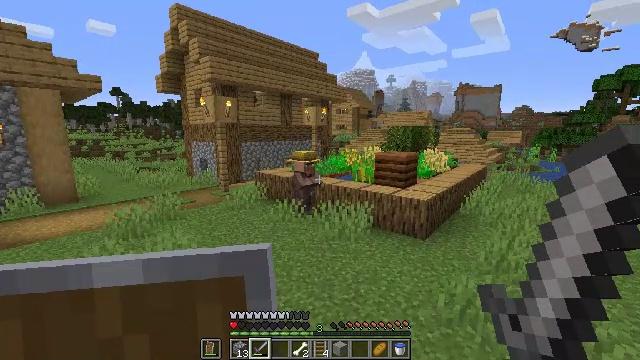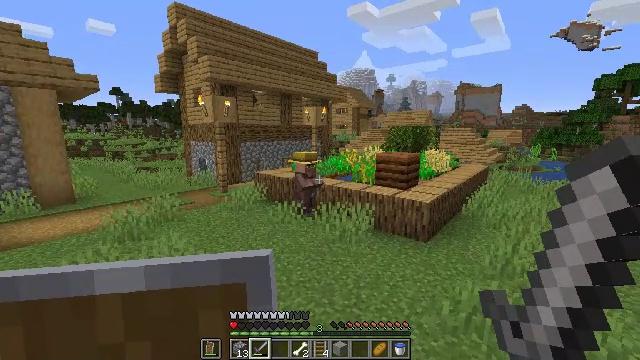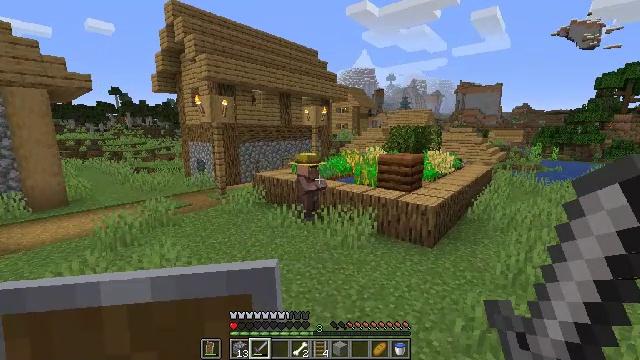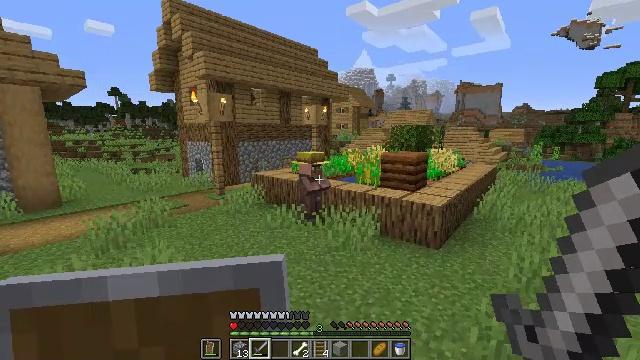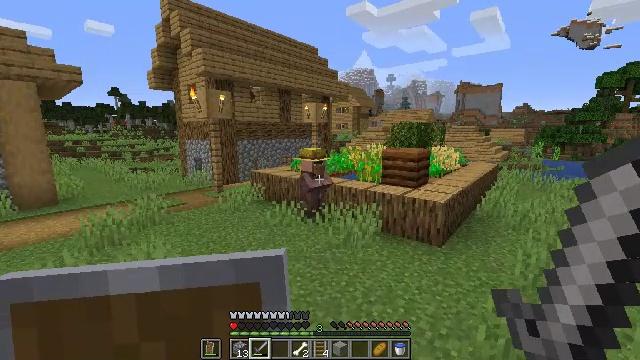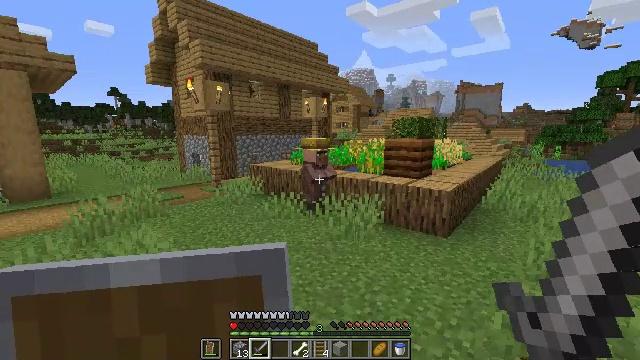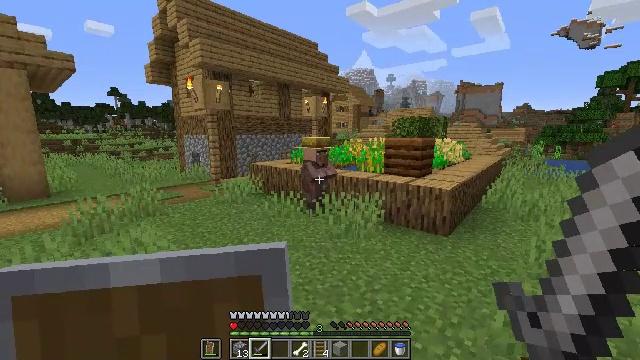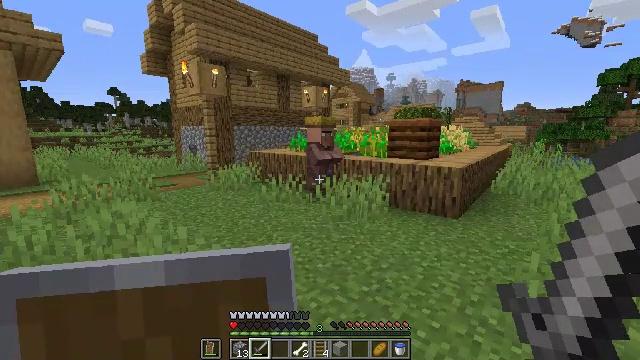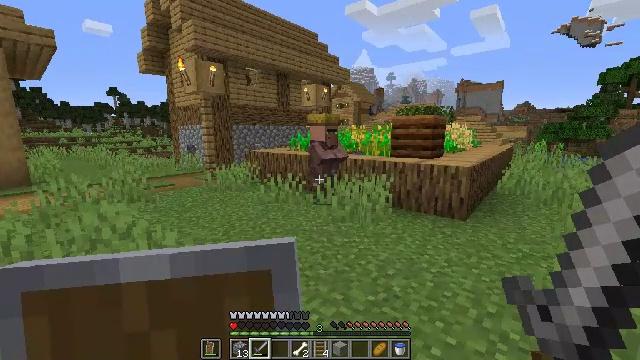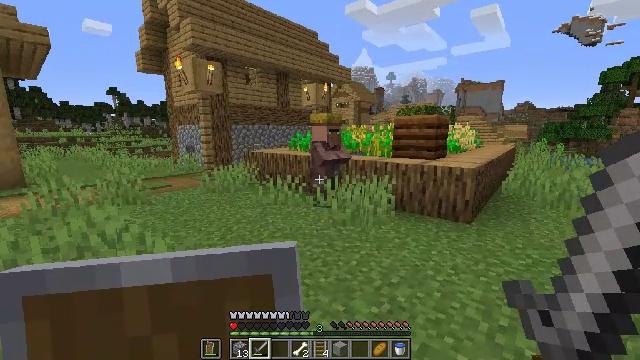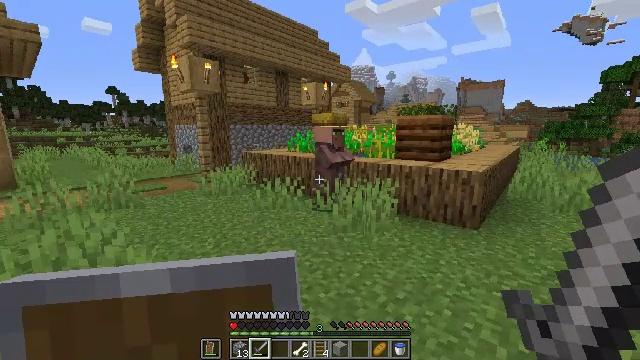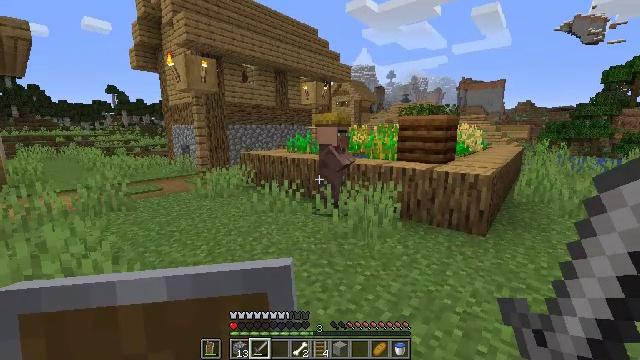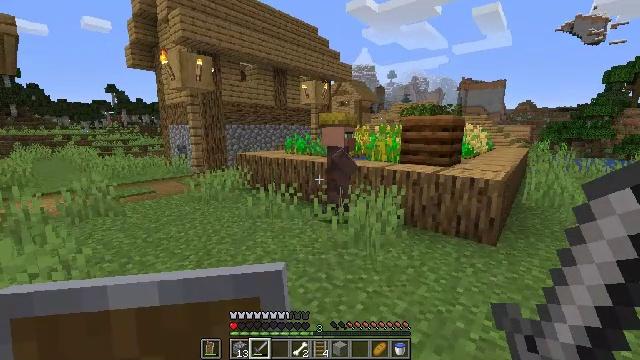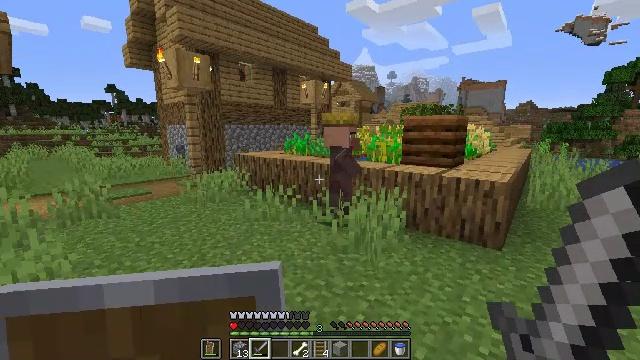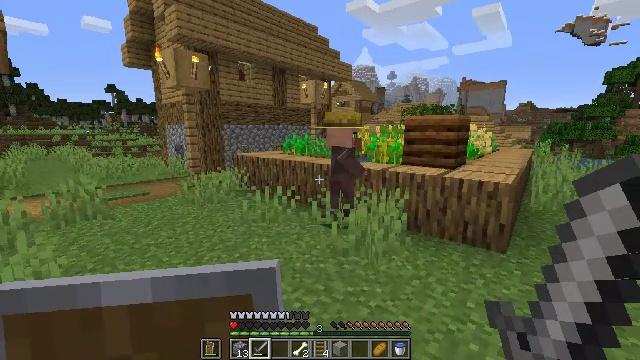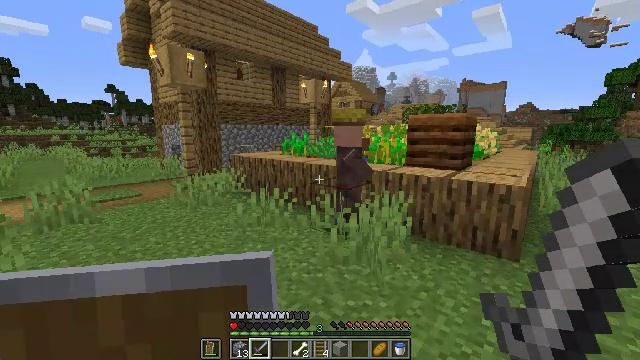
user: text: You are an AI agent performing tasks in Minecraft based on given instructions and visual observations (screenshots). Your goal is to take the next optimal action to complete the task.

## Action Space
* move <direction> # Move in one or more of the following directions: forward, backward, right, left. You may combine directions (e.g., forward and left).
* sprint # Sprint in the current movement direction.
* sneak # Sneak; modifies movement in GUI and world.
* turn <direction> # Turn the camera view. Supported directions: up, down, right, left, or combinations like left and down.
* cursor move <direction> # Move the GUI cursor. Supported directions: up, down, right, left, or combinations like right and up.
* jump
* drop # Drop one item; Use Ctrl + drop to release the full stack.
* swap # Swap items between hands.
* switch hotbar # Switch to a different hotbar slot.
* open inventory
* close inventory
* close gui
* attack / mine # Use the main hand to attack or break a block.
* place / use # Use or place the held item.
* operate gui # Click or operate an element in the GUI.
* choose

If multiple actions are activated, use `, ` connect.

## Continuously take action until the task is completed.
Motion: motion action
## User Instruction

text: Dig up carrots from the soil.
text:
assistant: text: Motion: move forward
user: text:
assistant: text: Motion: move forward
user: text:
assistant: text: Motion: move forward
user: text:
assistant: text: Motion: move forward
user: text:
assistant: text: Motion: move forward
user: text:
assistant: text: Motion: move forward
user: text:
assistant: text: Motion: move forward
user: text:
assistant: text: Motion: move forward
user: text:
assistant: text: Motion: move forward
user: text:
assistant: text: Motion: move forward
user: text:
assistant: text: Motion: move forward
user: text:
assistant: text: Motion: move forward
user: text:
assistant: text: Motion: move forward
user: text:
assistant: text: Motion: move forward
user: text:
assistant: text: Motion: move forward
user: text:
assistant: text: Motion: move forward
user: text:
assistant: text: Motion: move forward
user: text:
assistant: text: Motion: move forward
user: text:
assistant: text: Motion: move forward
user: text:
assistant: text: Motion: move forward
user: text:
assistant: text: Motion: move forward
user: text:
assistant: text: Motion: move forward
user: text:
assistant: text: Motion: move forward
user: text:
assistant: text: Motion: move forward
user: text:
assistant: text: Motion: move forward
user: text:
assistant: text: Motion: move forward
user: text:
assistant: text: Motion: move forward
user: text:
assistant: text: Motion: move forward
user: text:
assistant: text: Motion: move forward
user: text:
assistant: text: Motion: move forward